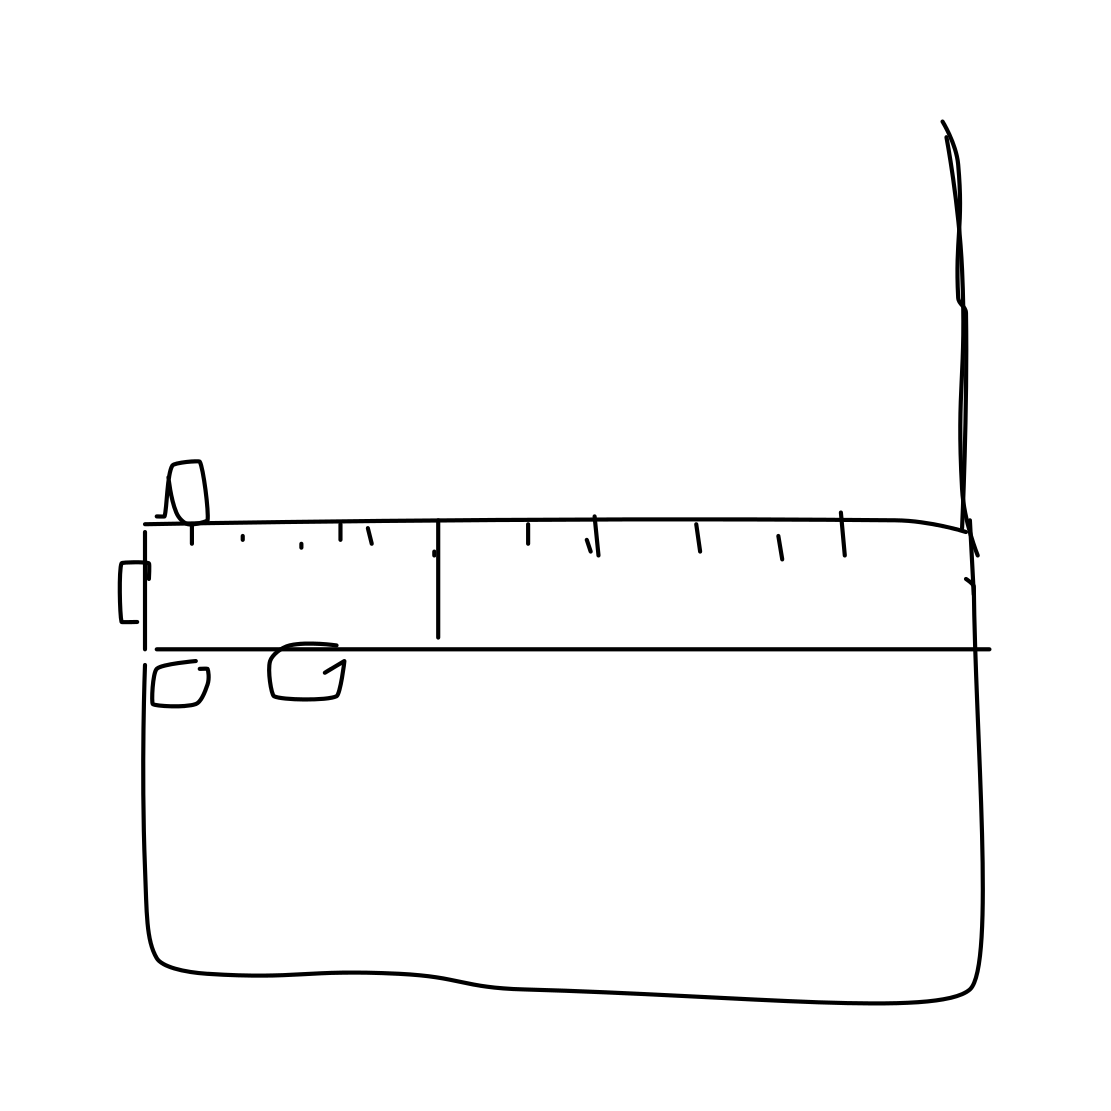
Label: radio